Field crop: tomato
Growth stage: 2
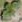
Species: solanum